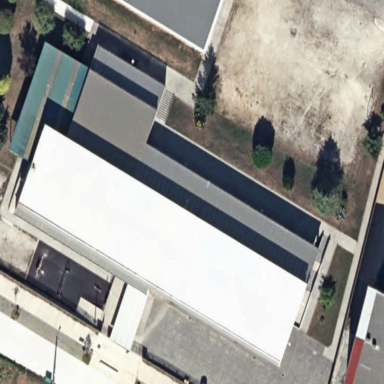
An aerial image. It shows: School building.